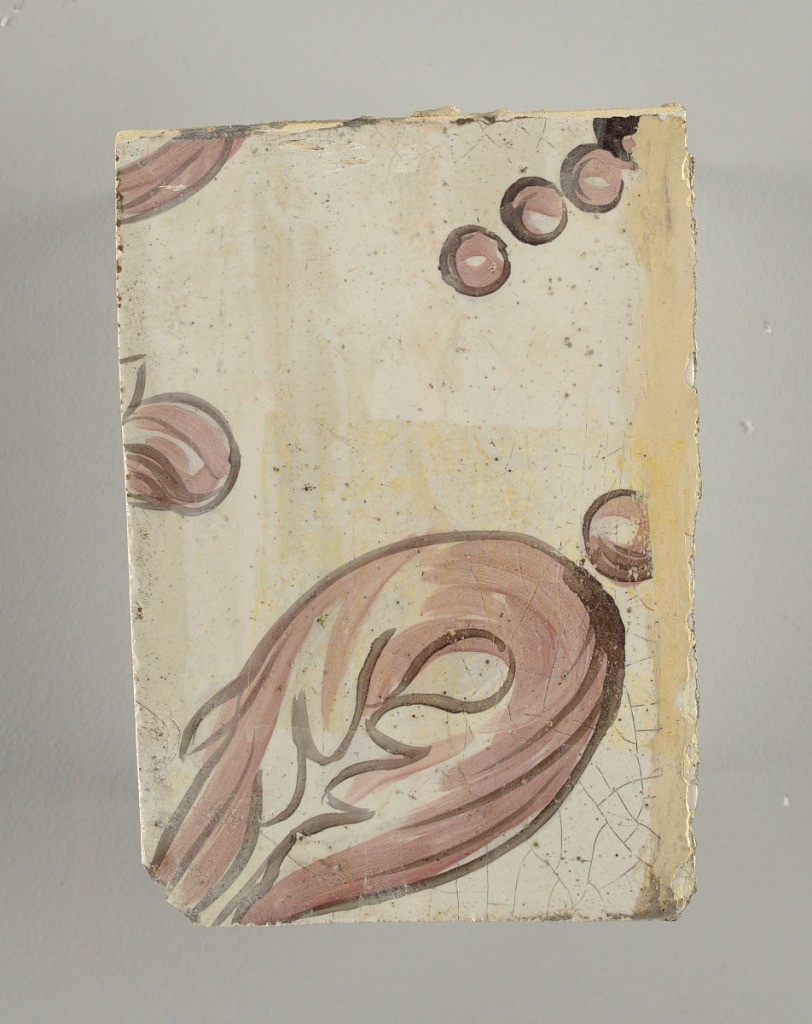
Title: Tile wall facing
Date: ca. 1725
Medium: Tin-glazed earthenware, underglaze
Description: Horizontal rectangle.  Thirty tiles wide and twenty-three tiles high with opening for fireplace eleven tiles wide and ten high.  Foliage arabesques disposed about three vertical axes from which are emphazised by urns at center and right, and at left by the figure of a standing woman carrying an infant on her arm and accompanied by two children.